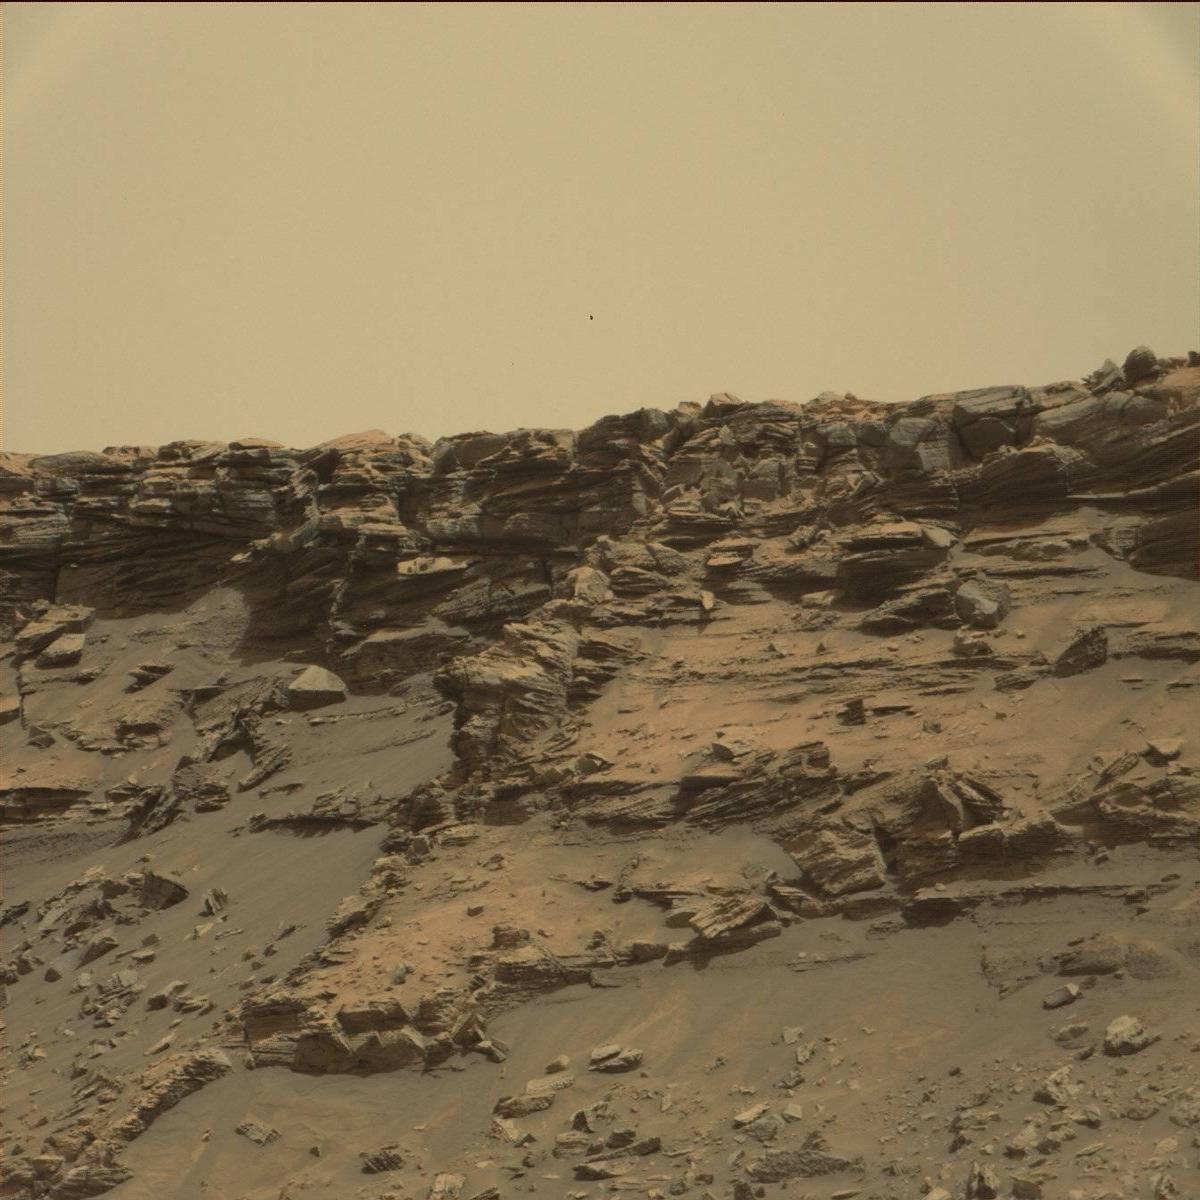
Terrain classes present: Bedrock, Sand / Soil, Sky